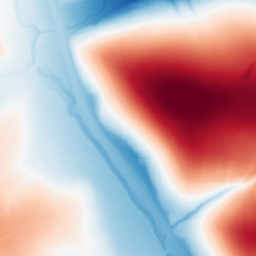
Category: trend_removal
Decomposition family: polynomial_high
Decomposition parameters: degree: 5
Upsampling method: quadratic
Upsampling parameters: scale: 2
Upsampling scale: 2